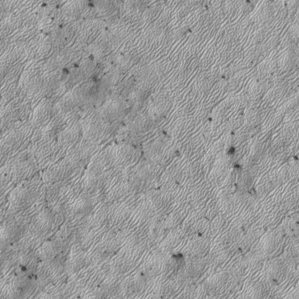
Label: frost